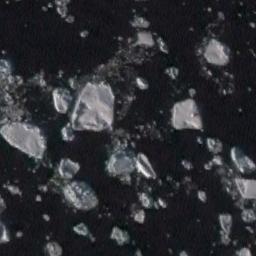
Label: sea_ice